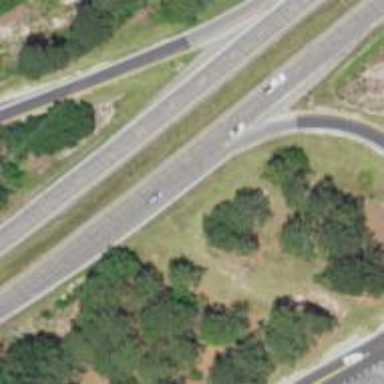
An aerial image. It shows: Trunk highway with expressway features.